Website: bh-photo
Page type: customer-info-address
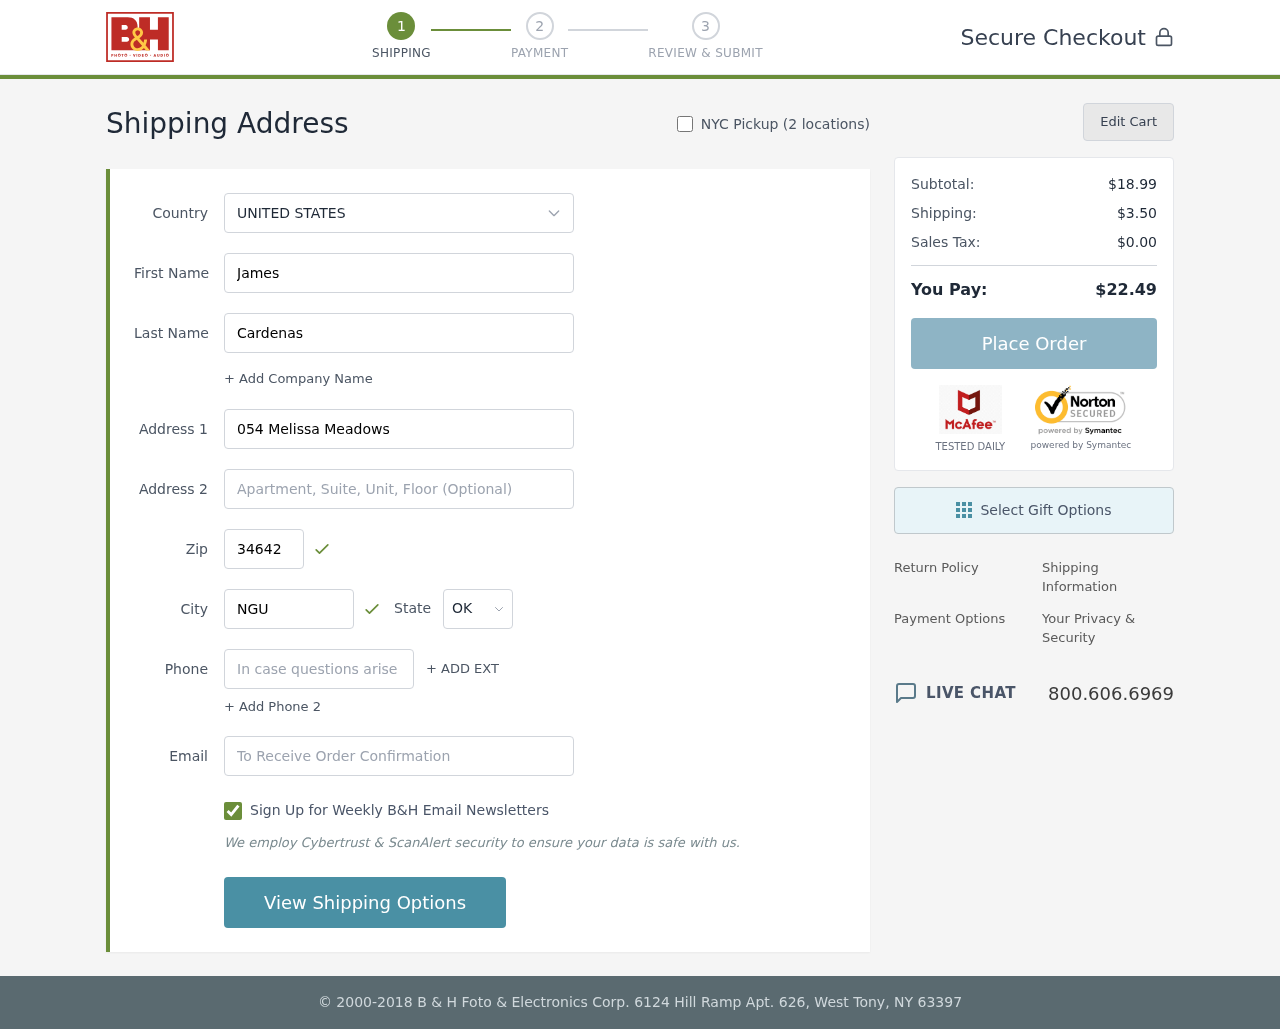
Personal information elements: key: PII_CITY
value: Nguyenport
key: PII_COUNTRY
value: United States
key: PII_EMAIL
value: jamescardenas@yahoo.com
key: PII_FIRSTNAME
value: James
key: PII_LASTNAME
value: Cardenas
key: PII_PHONE
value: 3709113182
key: PII_POSTCODE
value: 34642
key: PII_STATE_ABBR
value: OK
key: PII_STREET
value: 054 Melissa Meadows
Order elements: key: ORDER_SUBTOTAL
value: $18.99
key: ORDER_SHIPPING_COST
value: $3.50
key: ORDER_TAX
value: $0.00
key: ORDER_TOTAL
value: $22.49